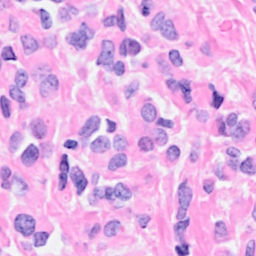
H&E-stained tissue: Breast